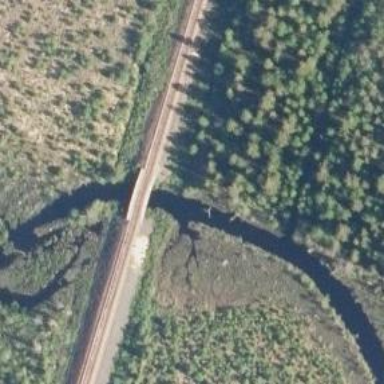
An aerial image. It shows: Bridge used by trains with continuous electrified contact lines.